Question: can someone help me and tell me is this possible in android. I need to have in my app a gridview alike widget, but with different item height and width, like this:

So is this possible, and if so, what can I use to achieve this.
Thanks
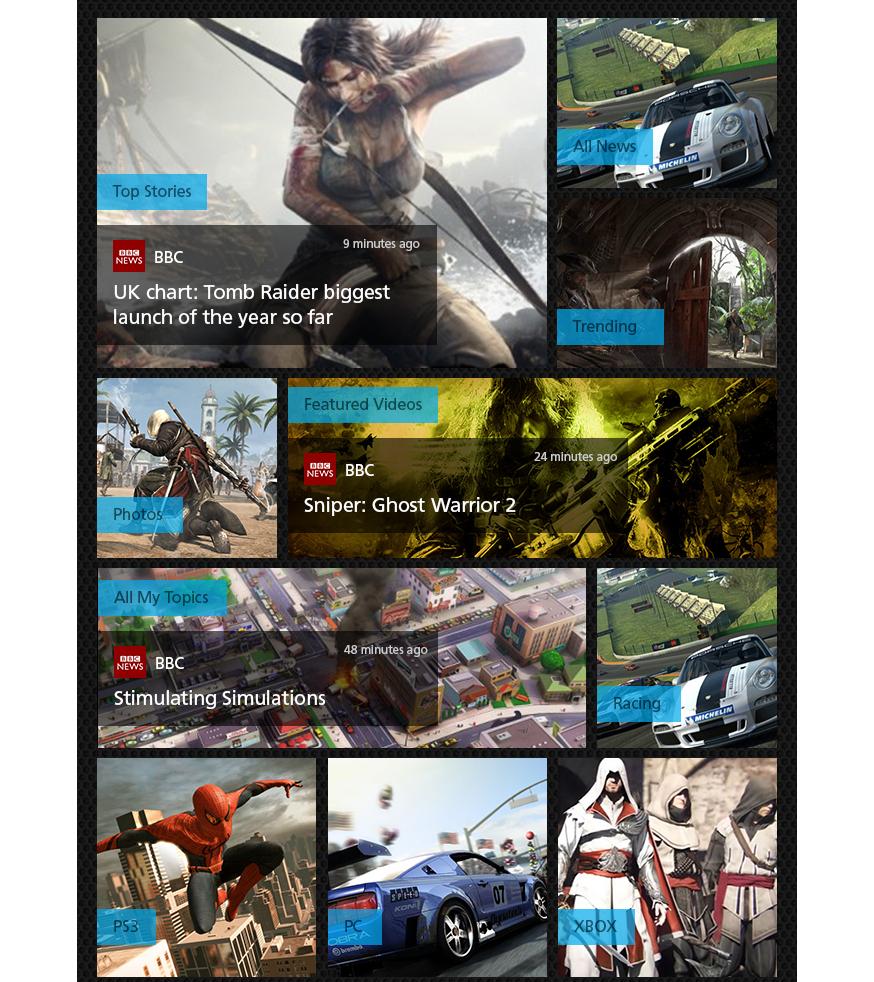
Answer: For this you need a work around or you can say a third party Library named as ""
You can check it on <URL>